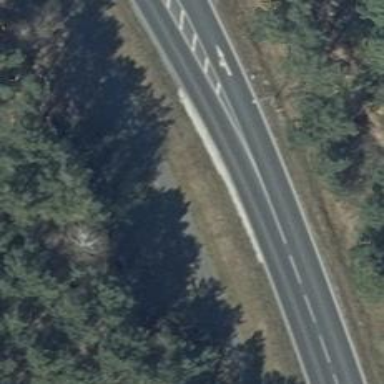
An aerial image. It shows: Asphalt path with cycleway and footway all surfaced with asphalt.